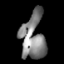
Tissue: skin
Cell type: Epithelial cells
Senescence score: 0.2679
Nuclear area (px): 1041
Mean DAPI intensity: 131.052